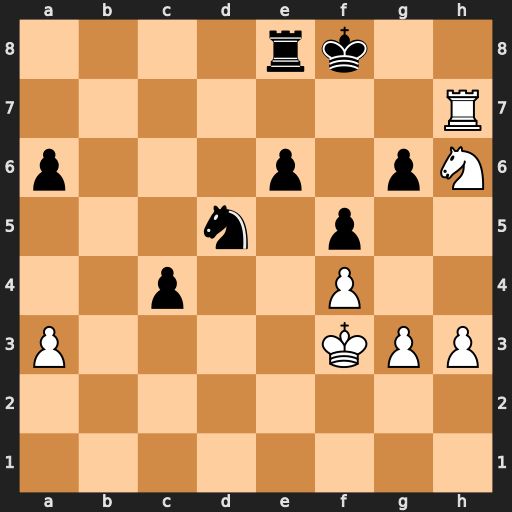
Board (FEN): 4rk2/7R/p3p1pN/3n1p2/2p2P2/P4KPP/8/8
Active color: w
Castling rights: -
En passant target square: -
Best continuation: Rf7#